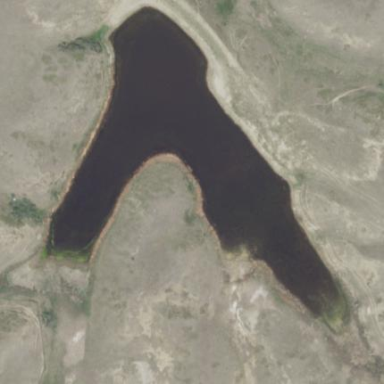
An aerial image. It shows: Reservoir area.